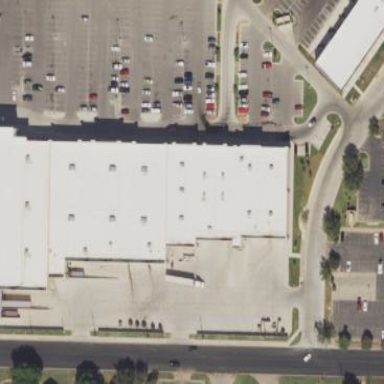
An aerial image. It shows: Retail building.